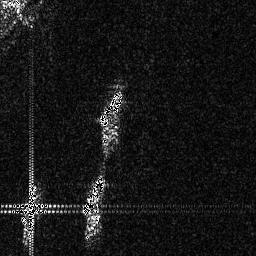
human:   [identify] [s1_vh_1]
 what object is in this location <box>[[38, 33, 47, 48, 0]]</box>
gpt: <ref>1 medium ship at the center</ref>

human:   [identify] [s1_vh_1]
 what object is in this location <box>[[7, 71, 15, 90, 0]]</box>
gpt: <ref>1 medium ship at the bottom left</ref>